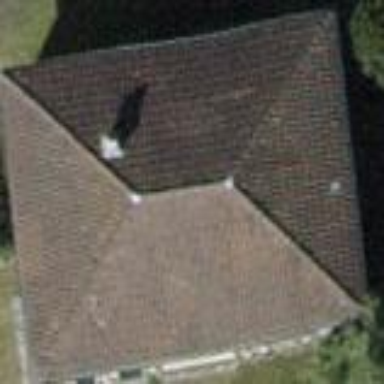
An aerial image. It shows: Hipped roof house.